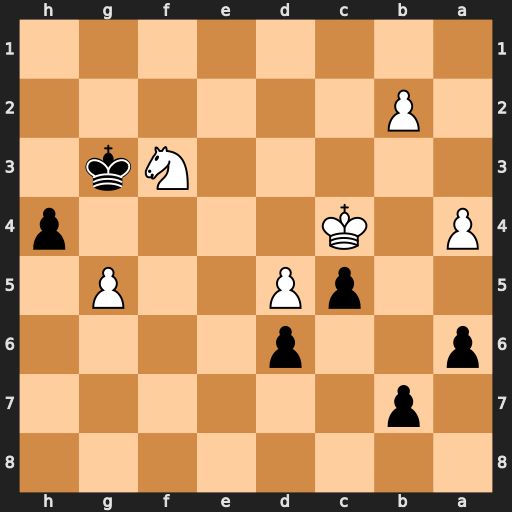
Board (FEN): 8/1p6/p2p4/2pP2P1/P1K4p/5Nk1/1P6/8
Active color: b
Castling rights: -
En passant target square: -
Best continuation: Kxf3 g6 h3 g7 h2 g8=Q h1=Q